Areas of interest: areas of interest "Scenic Spot"
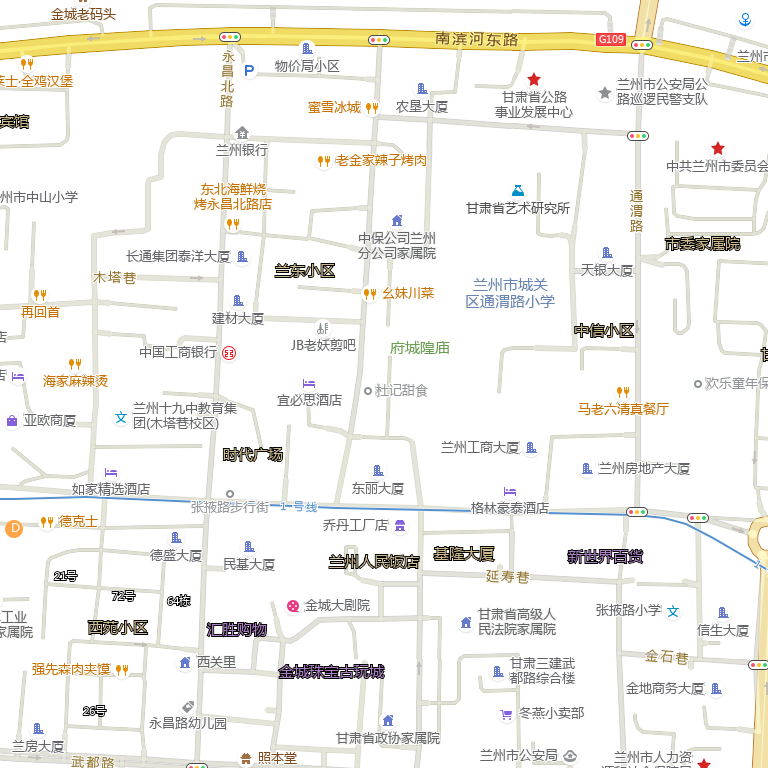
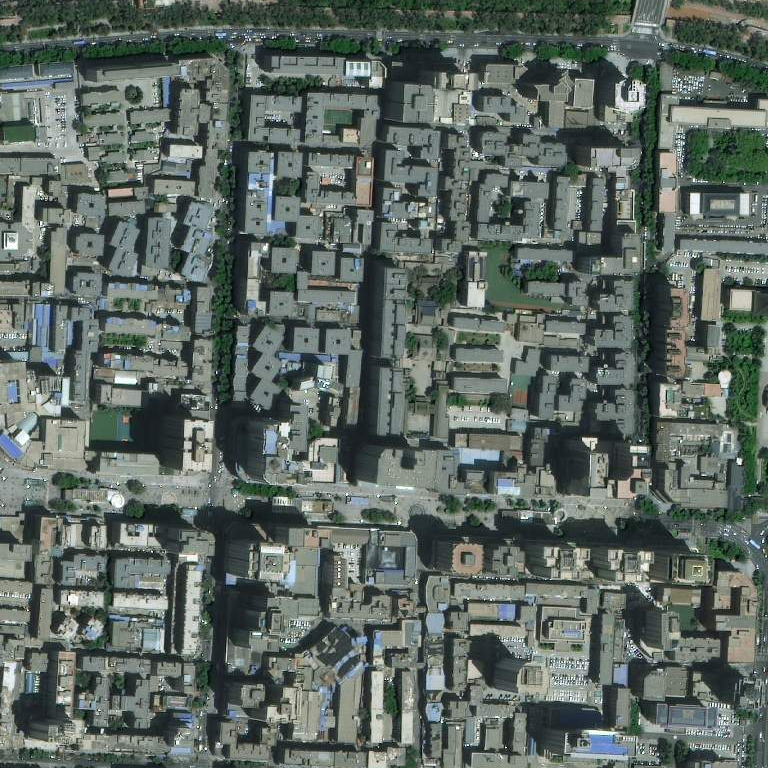